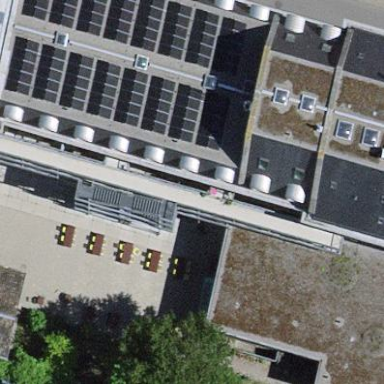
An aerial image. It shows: Office building.